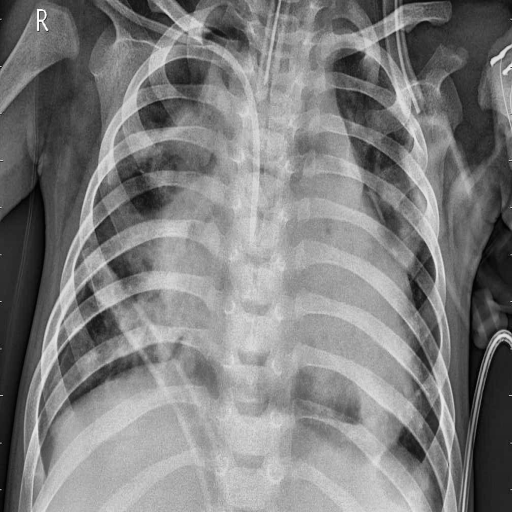
Finding: PNEUMONIA